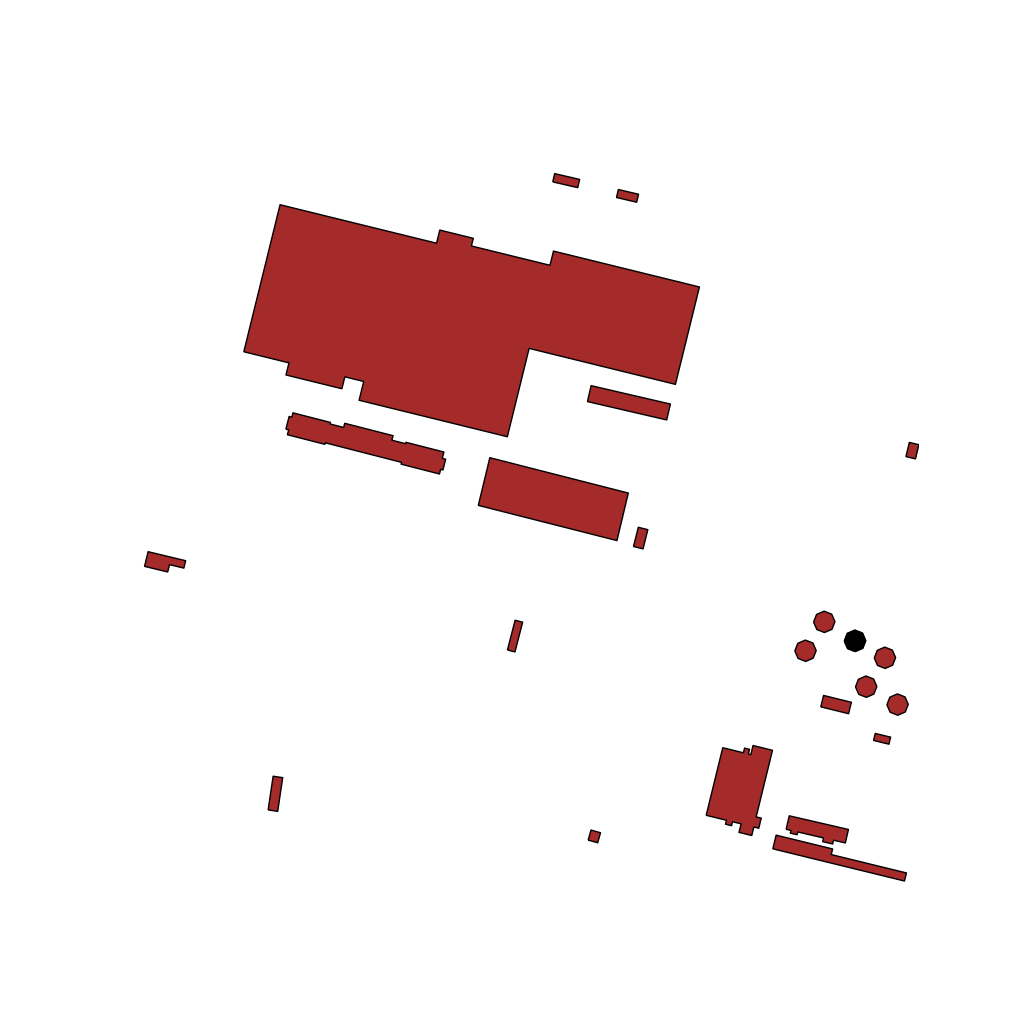
Tags: overhead vector_map, industrial, recreation, individual_rise, low_rise, density_1, Building, Facility, 1.0 km²